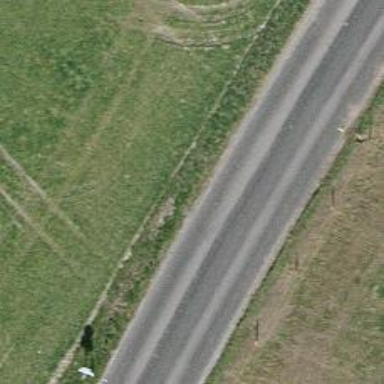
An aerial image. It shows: Tertiary road.